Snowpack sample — Snodgrass Mountain, Crested Butte, Colorado (2/4/25, 12:06 PM MST)
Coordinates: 38.923, -106.968
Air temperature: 35 °F
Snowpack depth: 80 cm
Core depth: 60 cm
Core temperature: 32 °F
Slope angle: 14°, slope face: 78°
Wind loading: low
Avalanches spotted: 0
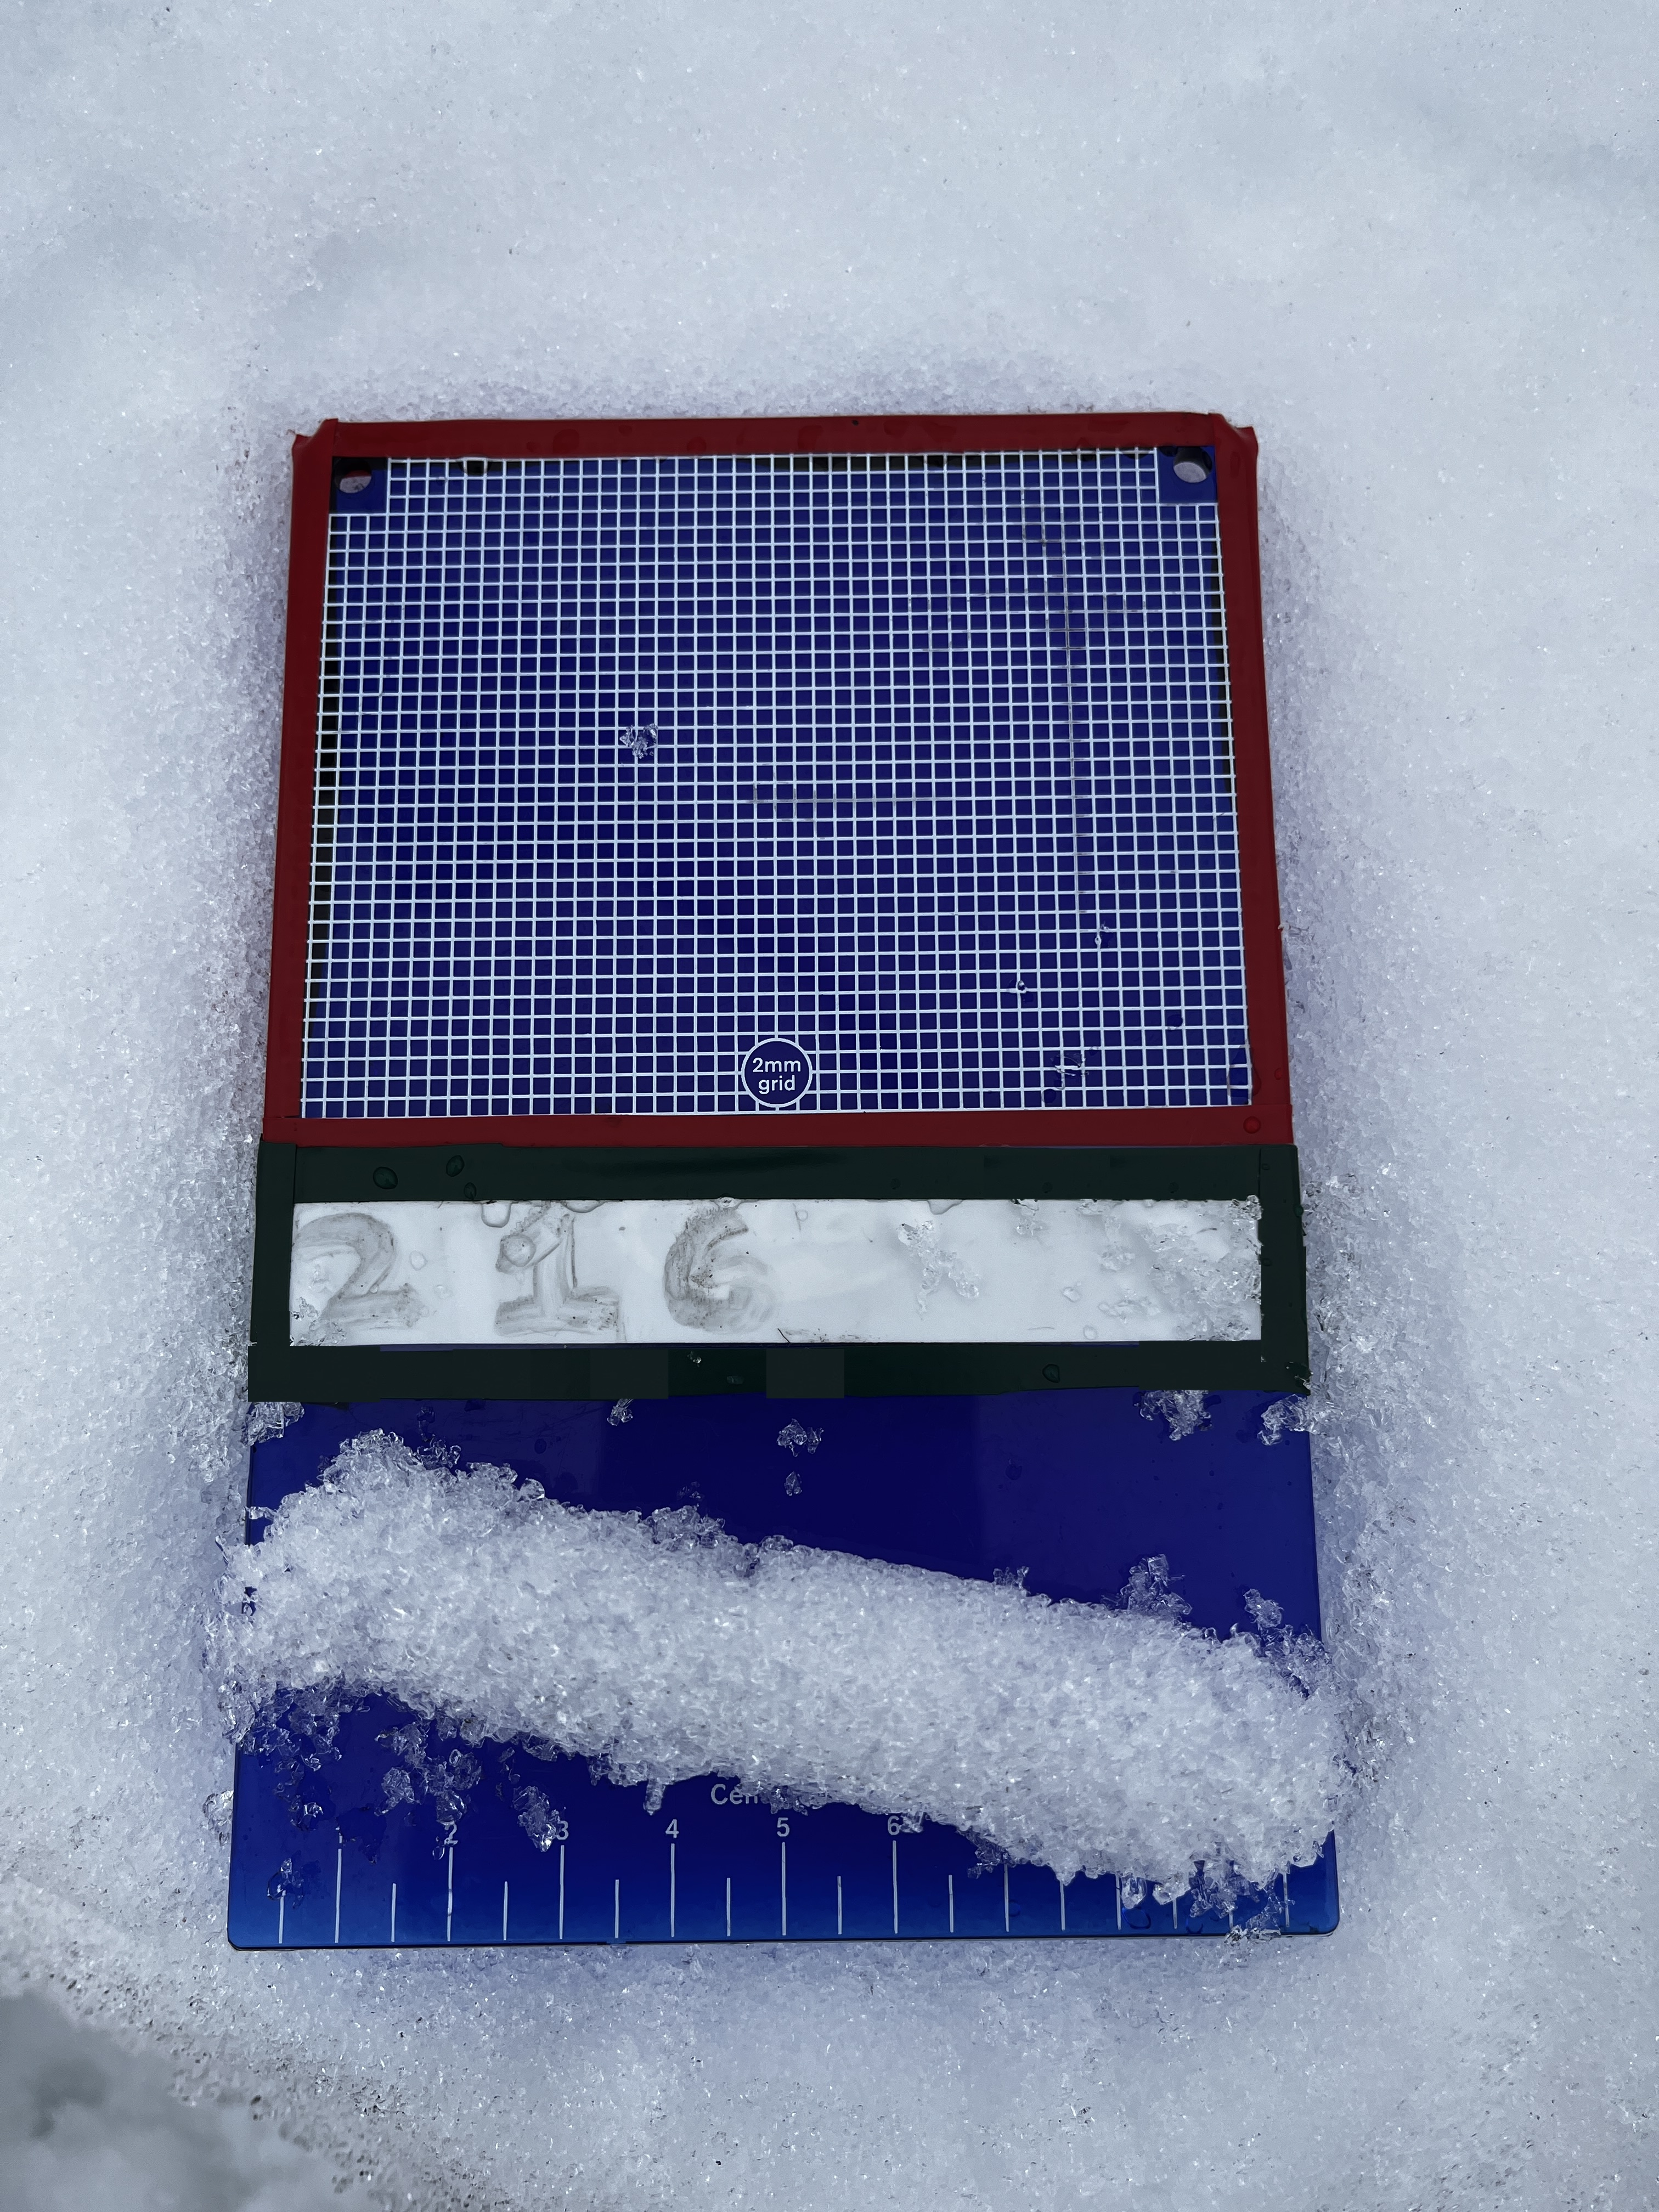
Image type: crystal_card
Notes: No avalanches nearby, unusually warm weather for the last month reported by residents, Collected 25 yards from treeline